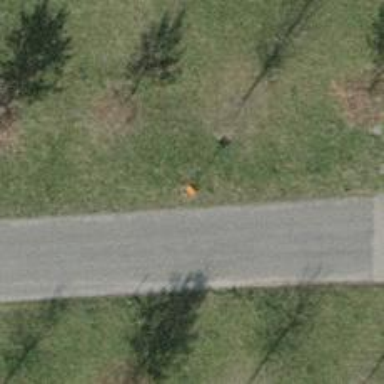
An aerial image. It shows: Aerial marker colored orange.